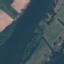
Label: River